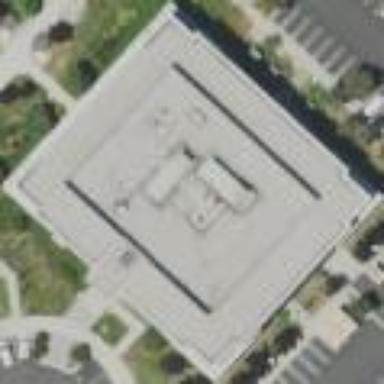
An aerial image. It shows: Office building.